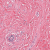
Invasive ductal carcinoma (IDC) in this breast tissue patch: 0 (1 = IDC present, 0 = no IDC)